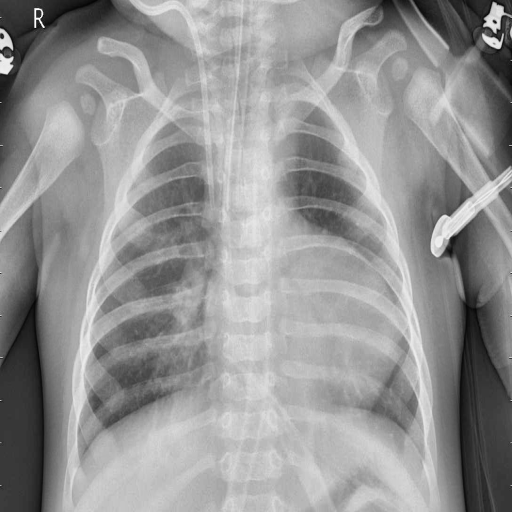
Finding: PNEUMONIA